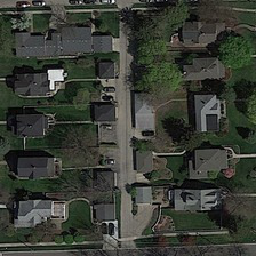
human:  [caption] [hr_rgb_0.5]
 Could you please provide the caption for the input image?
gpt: a peaceful and neat neighborhood with several houses are surrounded by roads .

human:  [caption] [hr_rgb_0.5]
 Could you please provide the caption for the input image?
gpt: There are two columns of gray roof houses and gardens.

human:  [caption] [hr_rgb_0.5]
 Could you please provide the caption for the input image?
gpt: There is a block with two rows of grey roofed houses and gardens.

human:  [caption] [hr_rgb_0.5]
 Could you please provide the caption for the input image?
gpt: the residential includes some villas with lawn .

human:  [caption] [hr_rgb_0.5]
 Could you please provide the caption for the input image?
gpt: There is a block with two rows of grey houses and gardens.